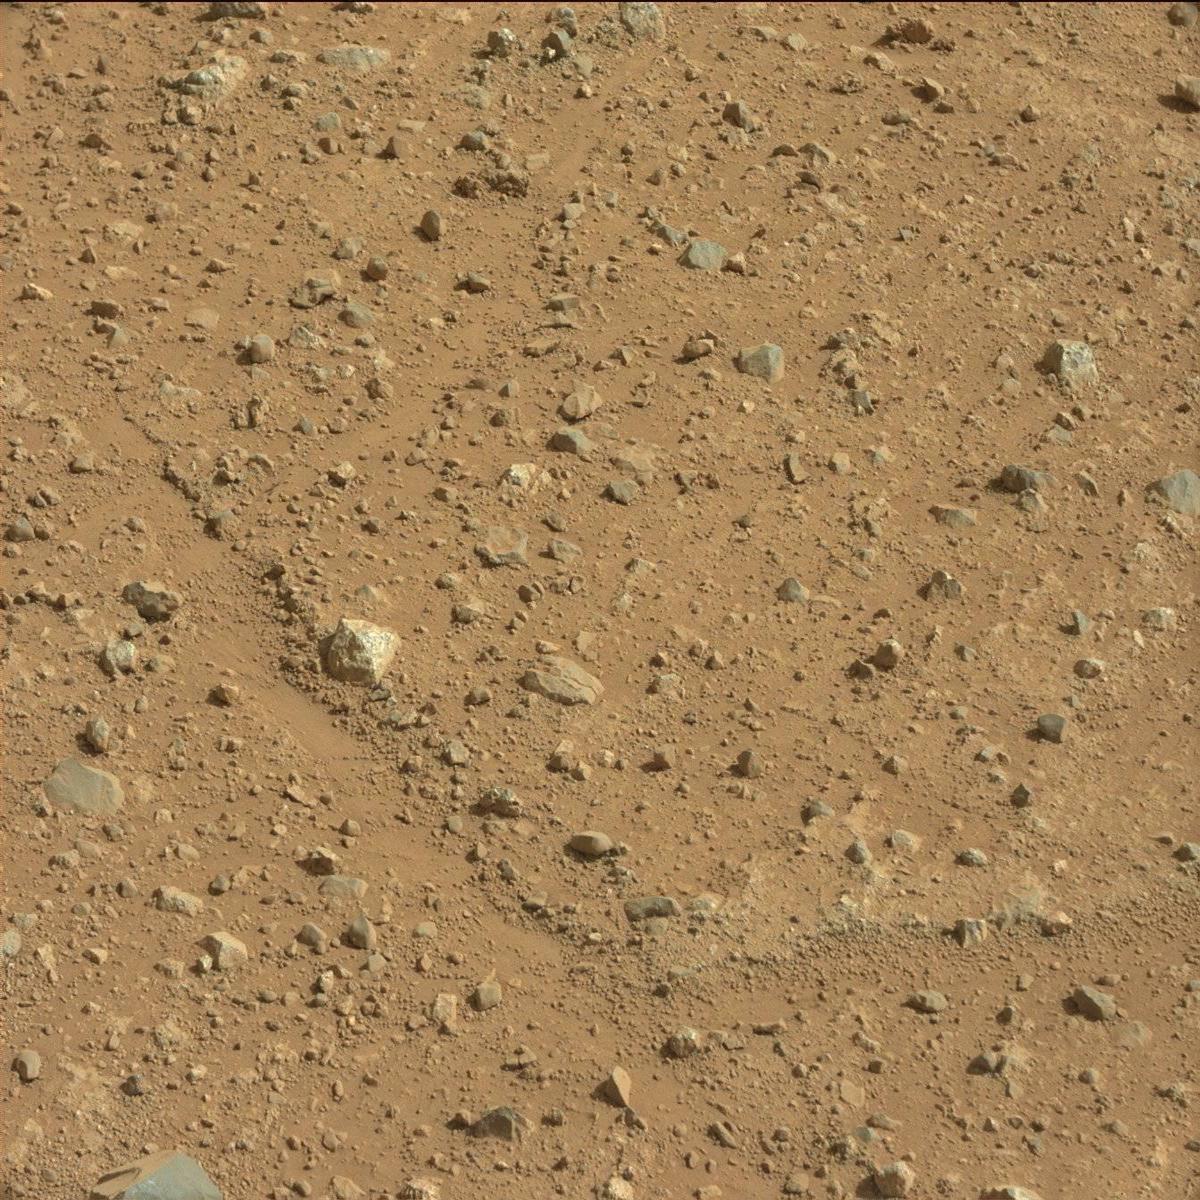
Terrain classes present: Bedrock, Rock, Sand / Soil